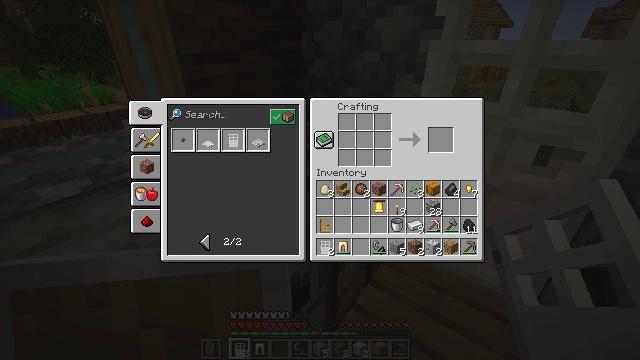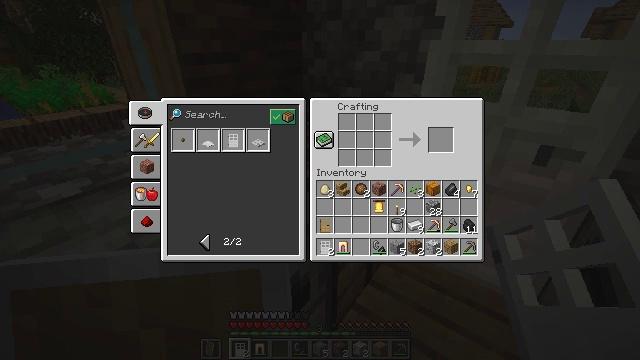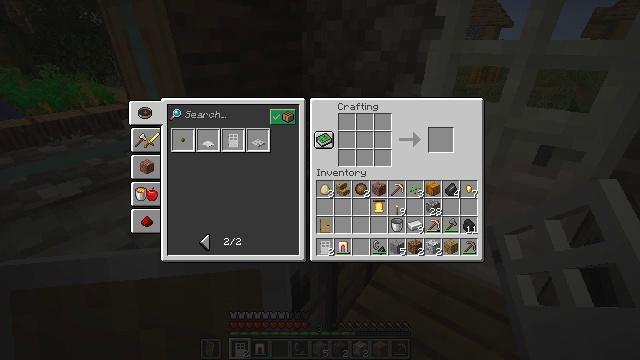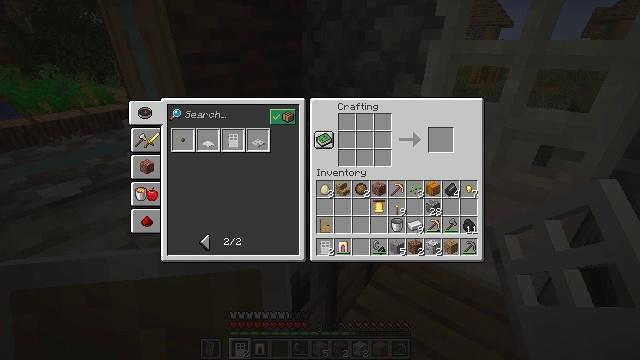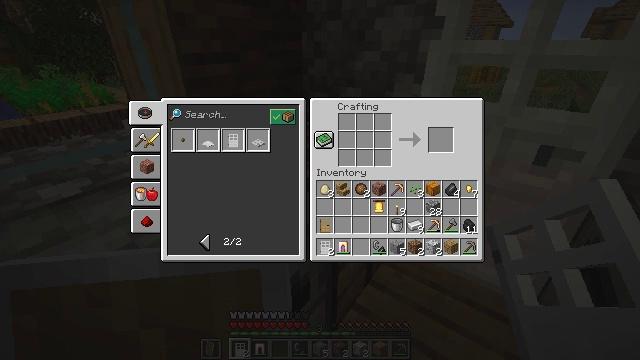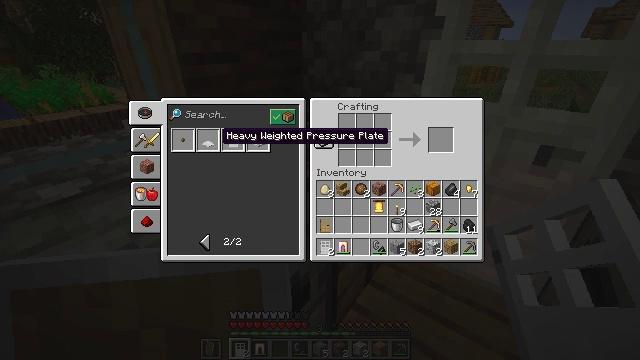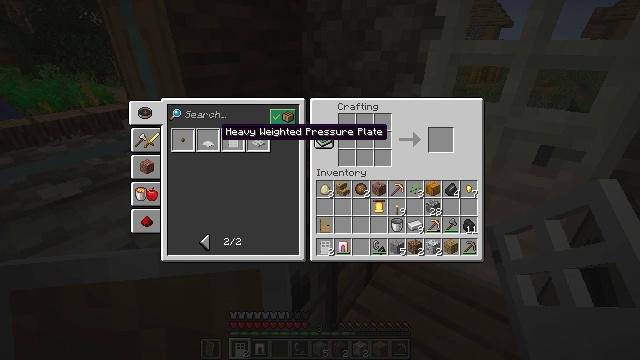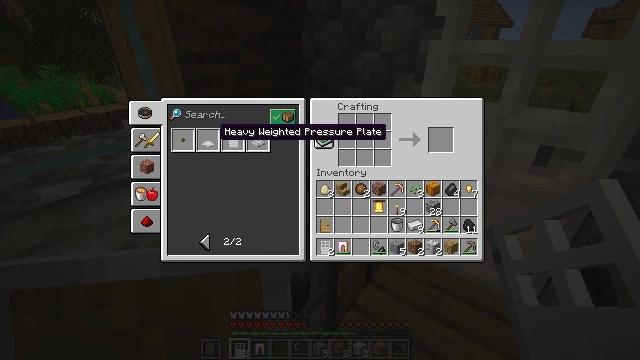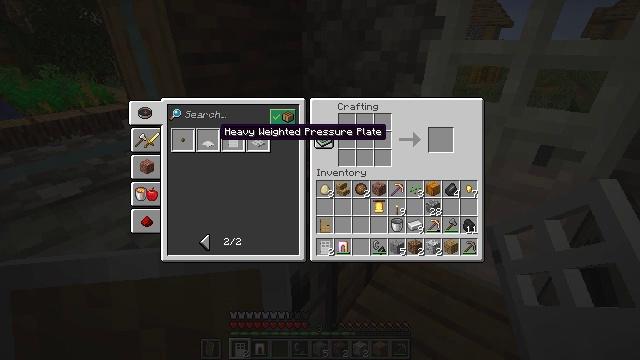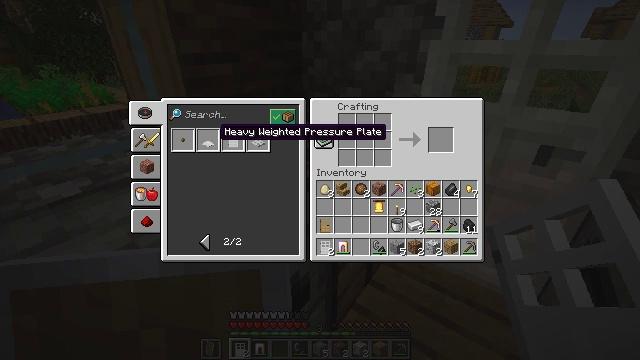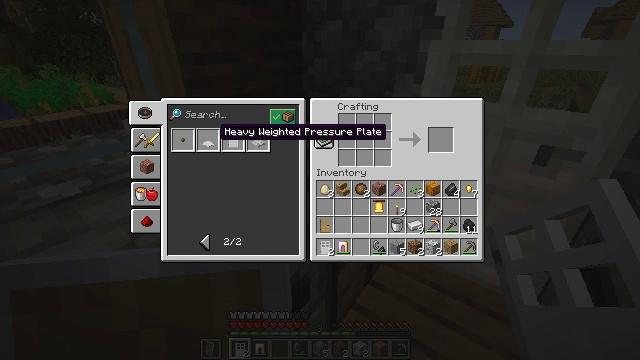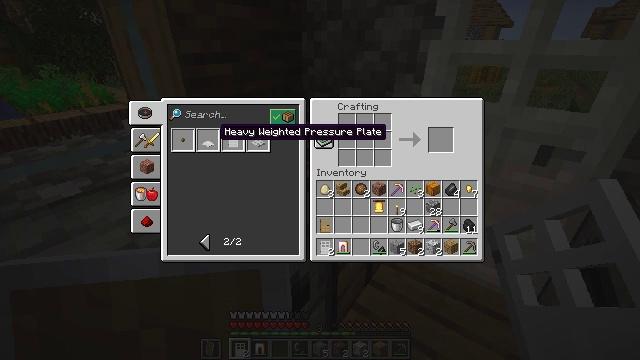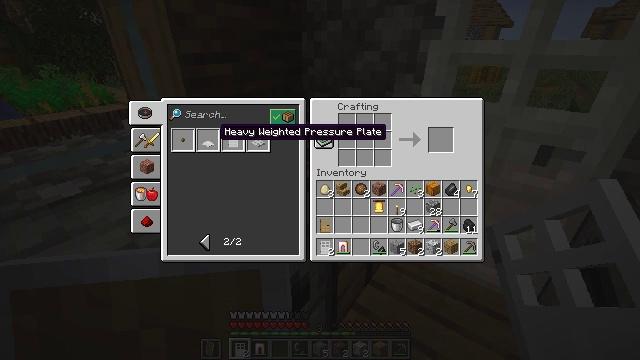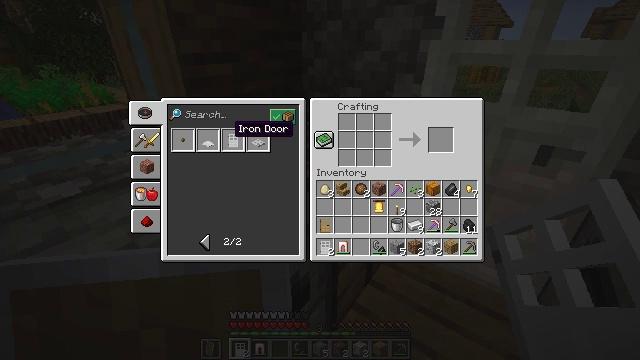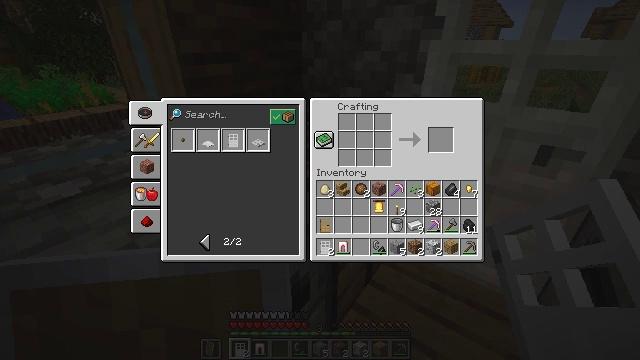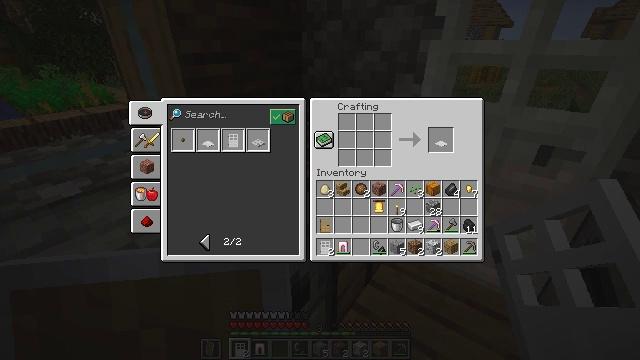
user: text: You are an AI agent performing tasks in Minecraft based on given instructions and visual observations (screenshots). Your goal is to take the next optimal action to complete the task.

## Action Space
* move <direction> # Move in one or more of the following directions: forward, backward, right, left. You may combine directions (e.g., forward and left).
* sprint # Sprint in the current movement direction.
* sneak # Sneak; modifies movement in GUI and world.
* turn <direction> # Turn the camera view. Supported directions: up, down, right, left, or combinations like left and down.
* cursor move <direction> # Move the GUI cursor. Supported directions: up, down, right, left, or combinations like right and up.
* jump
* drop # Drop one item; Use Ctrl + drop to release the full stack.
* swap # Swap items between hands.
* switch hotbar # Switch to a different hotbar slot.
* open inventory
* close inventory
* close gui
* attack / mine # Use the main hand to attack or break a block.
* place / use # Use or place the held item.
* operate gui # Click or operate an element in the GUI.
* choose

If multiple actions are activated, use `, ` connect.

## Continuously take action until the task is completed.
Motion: motion action
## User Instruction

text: Utilize the crafting table to craft a heavy weighted pressure plate.
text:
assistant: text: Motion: no_op
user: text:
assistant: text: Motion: turn right and up
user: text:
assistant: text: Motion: turn up
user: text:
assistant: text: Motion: turn up
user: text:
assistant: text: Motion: turn up
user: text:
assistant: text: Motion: no_op
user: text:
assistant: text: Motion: no_op
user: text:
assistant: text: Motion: no_op
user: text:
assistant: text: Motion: no_op
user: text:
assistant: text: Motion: attack / mine
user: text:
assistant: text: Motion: attack / mine
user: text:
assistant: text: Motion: attack / mine
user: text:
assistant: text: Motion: turn right
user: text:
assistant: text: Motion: turn right and up
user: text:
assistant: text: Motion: turn right
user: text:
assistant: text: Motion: turn right
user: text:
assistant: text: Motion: turn right and down
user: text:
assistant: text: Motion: no_op
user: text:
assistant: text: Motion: no_op
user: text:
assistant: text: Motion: no_op
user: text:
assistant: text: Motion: no_op
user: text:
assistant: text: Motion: no_op
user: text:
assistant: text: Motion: no_op
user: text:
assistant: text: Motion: no_op
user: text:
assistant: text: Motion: no_op
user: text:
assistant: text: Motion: no_op
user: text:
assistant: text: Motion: no_op
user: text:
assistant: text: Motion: no_op
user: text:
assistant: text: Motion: no_op
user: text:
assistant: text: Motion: no_op